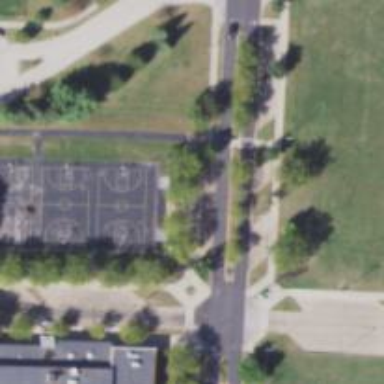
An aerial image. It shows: Residential road with asphalt surface and separate sidewalk.